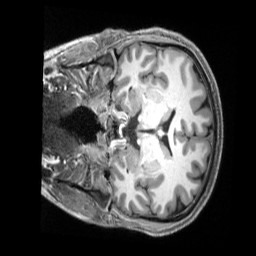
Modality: T1w
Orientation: coronal
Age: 28
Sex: male
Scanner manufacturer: siemens
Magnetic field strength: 3 T
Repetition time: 2.3 s
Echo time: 0.00229 s